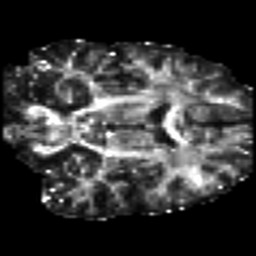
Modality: FA
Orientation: coronal
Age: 47
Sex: male
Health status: healthy
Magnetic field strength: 3 T
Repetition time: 8.4 s
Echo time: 0.0926 s